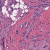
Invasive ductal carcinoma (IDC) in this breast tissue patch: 1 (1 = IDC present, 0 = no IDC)